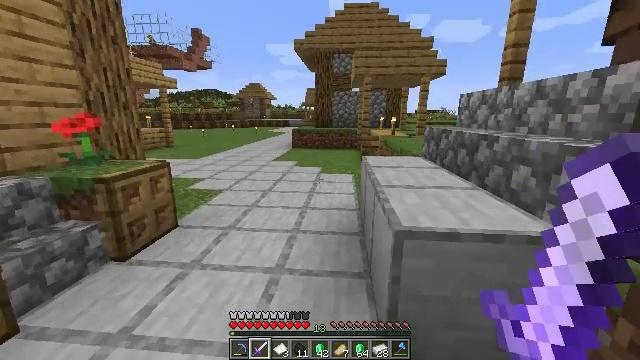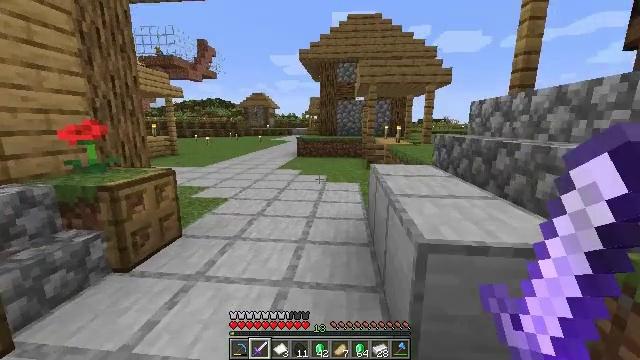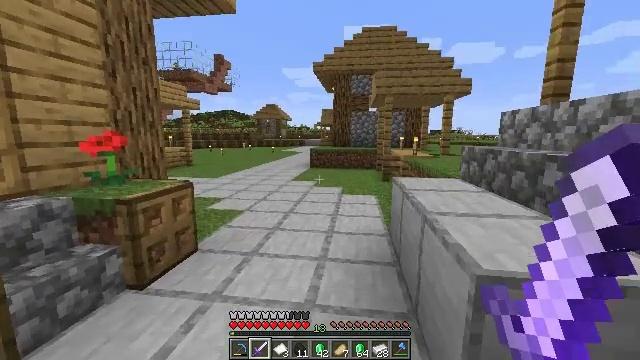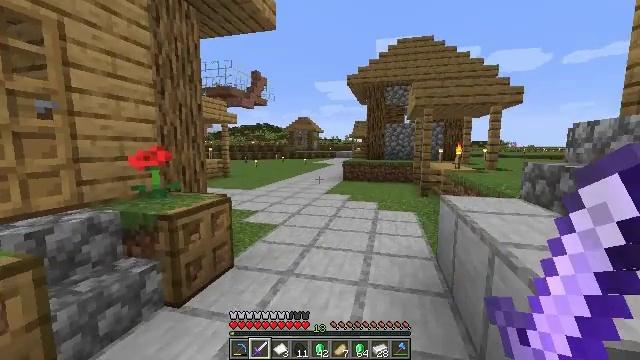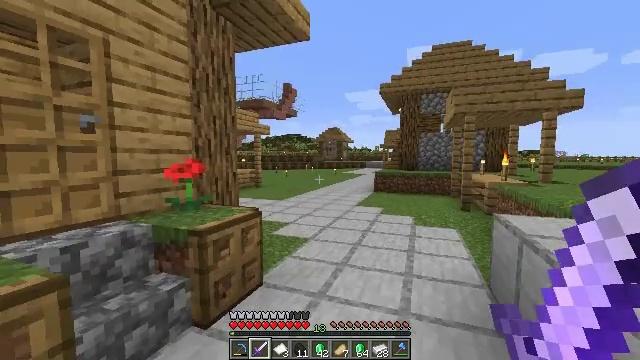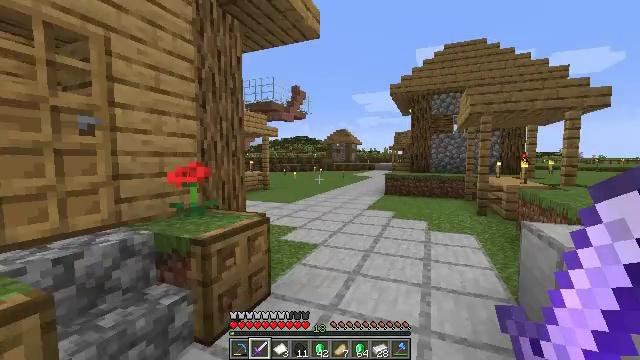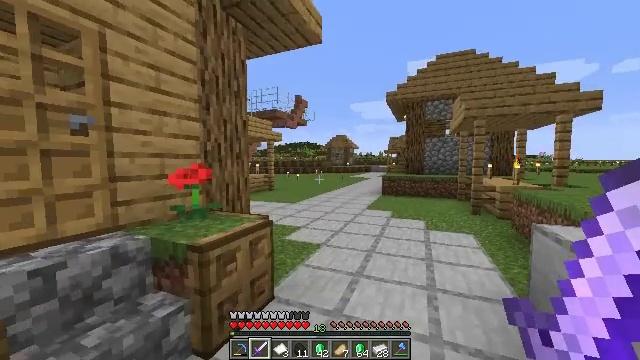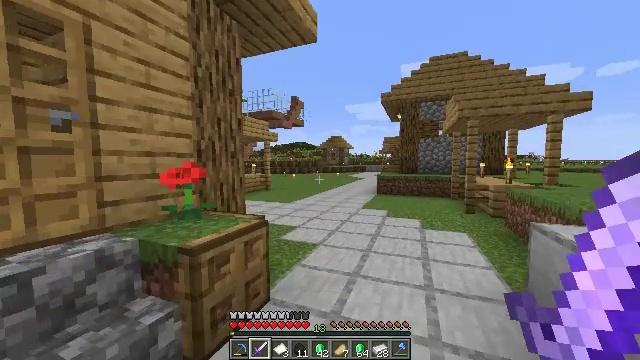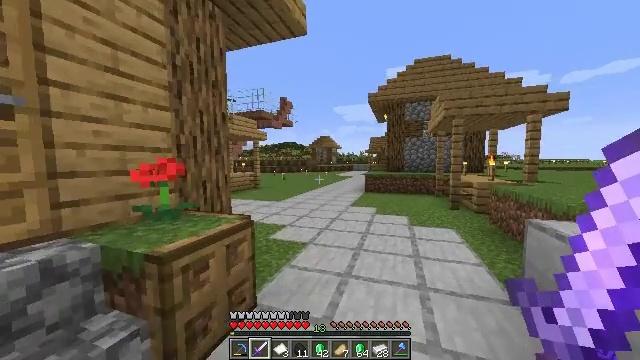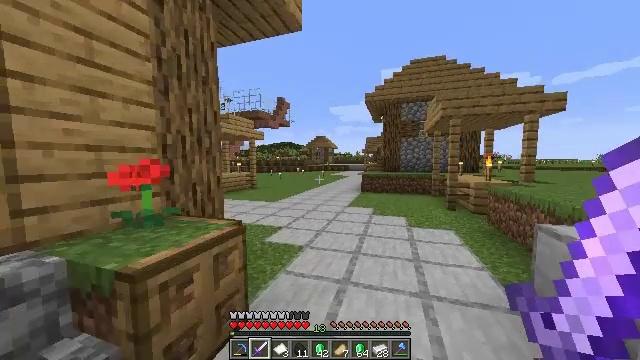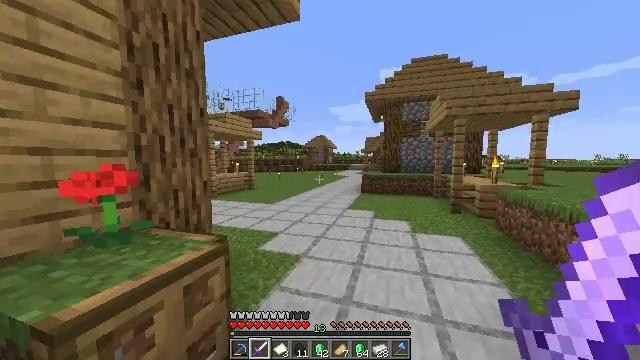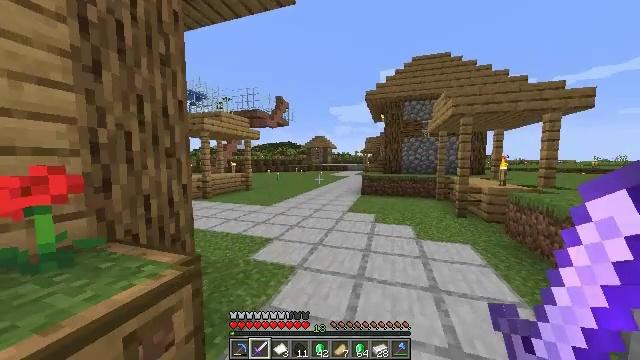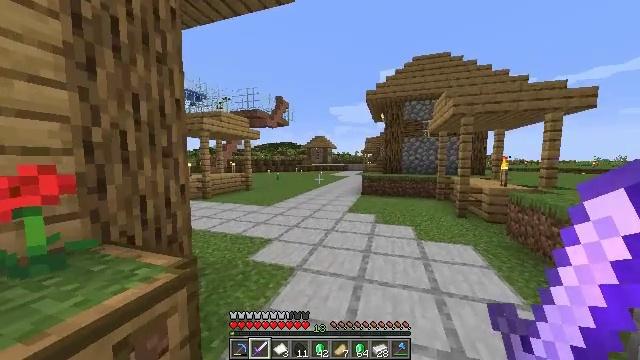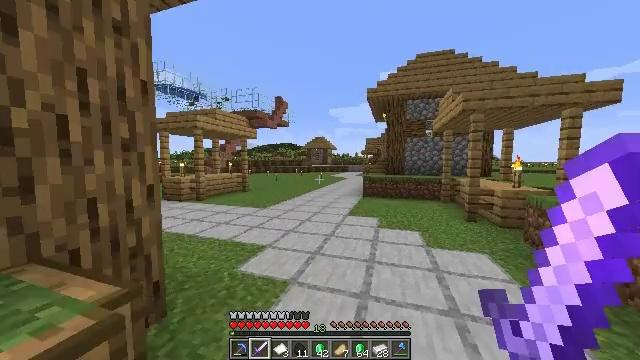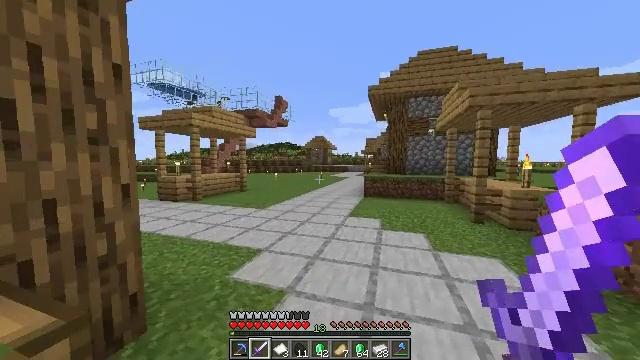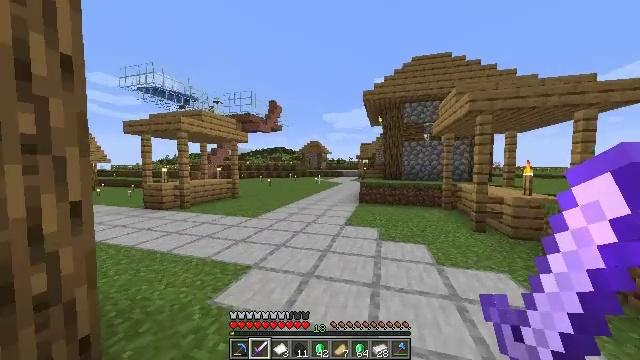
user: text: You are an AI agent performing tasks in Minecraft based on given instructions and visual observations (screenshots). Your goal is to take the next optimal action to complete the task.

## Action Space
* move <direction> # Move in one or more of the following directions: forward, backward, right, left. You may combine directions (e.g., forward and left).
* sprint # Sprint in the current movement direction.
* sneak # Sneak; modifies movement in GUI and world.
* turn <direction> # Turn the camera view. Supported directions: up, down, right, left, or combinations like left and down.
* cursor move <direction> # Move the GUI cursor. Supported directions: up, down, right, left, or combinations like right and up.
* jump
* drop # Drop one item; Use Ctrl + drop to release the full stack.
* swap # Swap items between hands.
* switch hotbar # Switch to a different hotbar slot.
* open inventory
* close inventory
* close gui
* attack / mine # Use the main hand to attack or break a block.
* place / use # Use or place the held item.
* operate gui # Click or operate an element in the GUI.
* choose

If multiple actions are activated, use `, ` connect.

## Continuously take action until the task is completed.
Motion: motion action
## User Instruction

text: Collect carrots by breaking the crop.
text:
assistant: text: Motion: move forward and move left, turn up
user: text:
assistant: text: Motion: move forward and move left, turn left and up
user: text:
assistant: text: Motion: move forward, turn left and up
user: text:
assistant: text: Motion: move forward, turn left and up
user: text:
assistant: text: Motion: move forward, sprint, turn left
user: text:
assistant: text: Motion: move forward, sprint
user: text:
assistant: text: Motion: move forward, sprint, turn right
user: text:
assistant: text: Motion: move forward, sprint, turn right
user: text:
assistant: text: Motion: move forward
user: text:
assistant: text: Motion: move forward
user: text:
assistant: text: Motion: move forward
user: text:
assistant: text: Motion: move forward, sprint
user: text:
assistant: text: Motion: move forward, sprint
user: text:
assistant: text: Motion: move forward, sprint
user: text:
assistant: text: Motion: move forward, sprint, turn right and up
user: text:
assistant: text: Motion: move forward, sprint, turn up
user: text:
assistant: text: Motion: move forward
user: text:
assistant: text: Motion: move forward and move right, turn left
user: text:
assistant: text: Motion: move forward and move right
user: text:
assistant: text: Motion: move forward and move right
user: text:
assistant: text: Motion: move forward and move right, sprint, turn left
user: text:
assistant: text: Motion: move forward and move right, sprint, turn left
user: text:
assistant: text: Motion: move forward and move right, sprint, turn left
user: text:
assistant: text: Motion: move forward and move right, sprint, turn left and down
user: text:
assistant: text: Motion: move forward, turn left and down
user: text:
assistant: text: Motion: turn left
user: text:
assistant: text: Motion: turn left
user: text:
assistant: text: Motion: move forward, turn left
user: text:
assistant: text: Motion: move forward, turn left
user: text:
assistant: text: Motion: move forward, turn right